Aerial crown-view tile of a tropical tree (Barro Colorado Island, Panama), acquired 20240611:
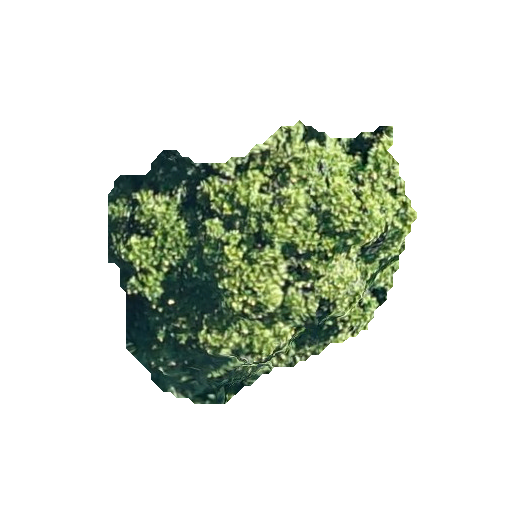
Species: Anacardium excelsum
GBIF accepted scientific name: Anacardium excelsum
Crown area: 95.413 m²